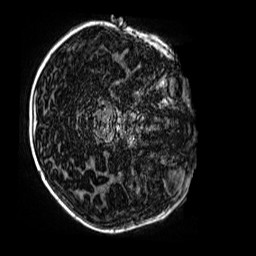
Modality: MP2RAGE
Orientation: axial
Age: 9
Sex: male
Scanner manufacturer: siemens
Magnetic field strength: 3 T
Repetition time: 4 s
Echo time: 0.00299 s